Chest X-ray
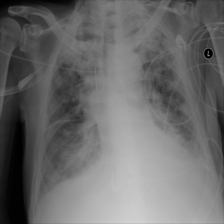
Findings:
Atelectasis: negative
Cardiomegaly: negative
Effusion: negative
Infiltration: negative
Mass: negative
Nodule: negative
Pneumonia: negative
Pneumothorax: negative
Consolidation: negative
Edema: negative
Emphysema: negative
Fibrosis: negative
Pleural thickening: negative
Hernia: negative